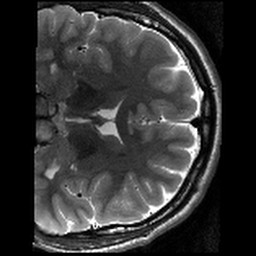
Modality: T2w
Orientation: coronal
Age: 21
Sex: male
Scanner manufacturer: siemens
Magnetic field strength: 3 T
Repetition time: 8.02 s
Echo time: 0.08 s